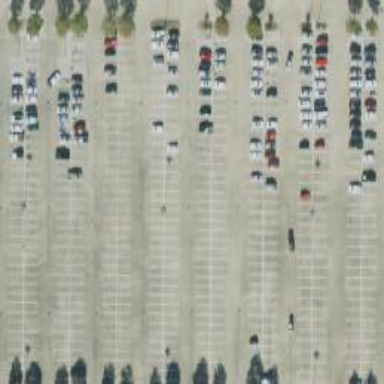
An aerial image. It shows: Parking space.